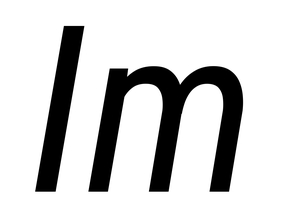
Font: Roboto-Italic_Condensed_Italic